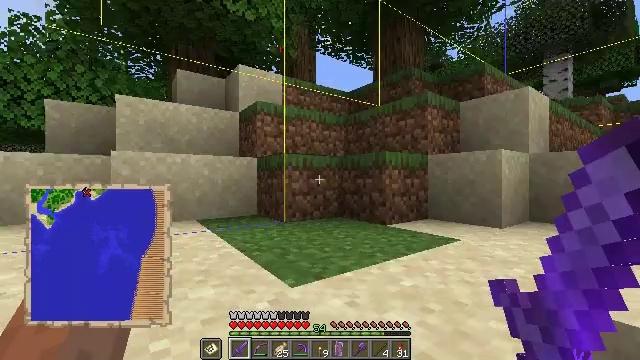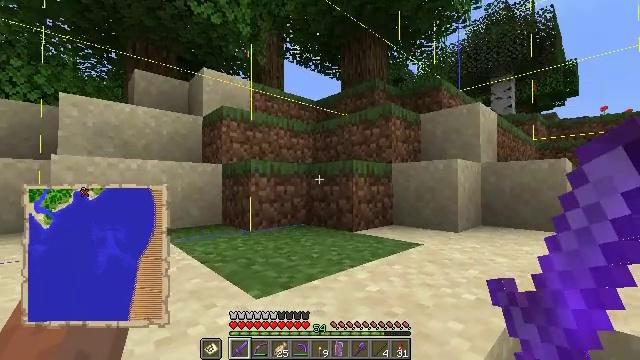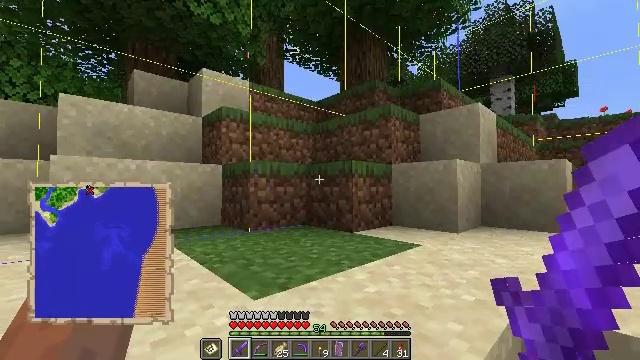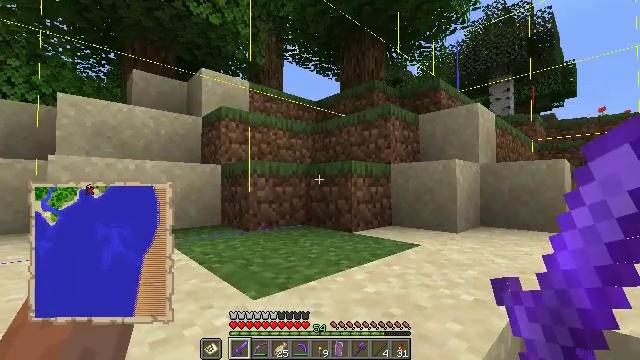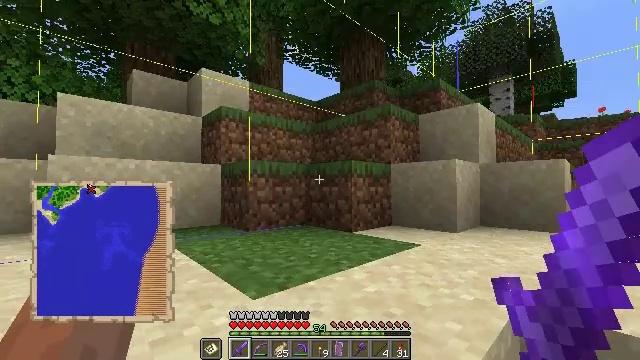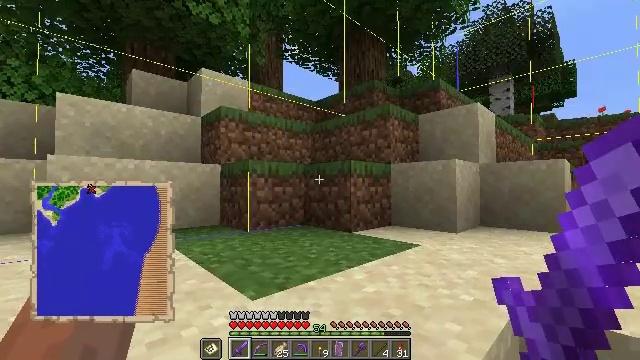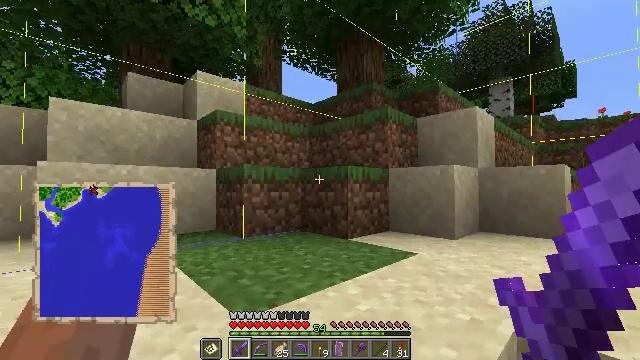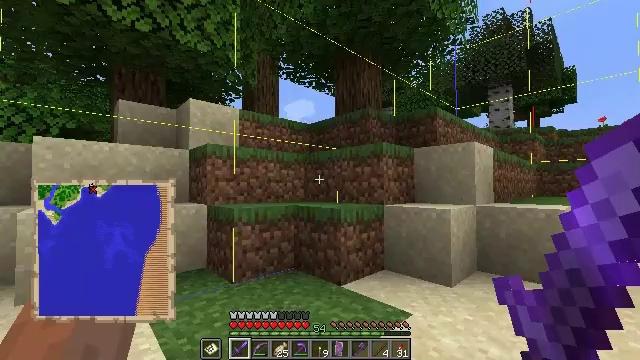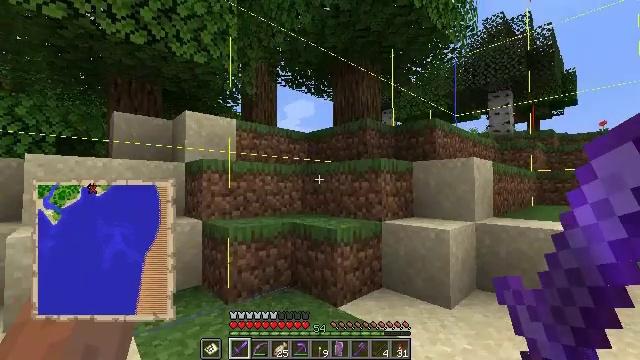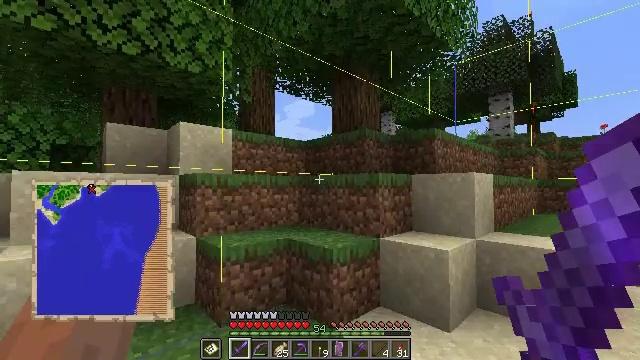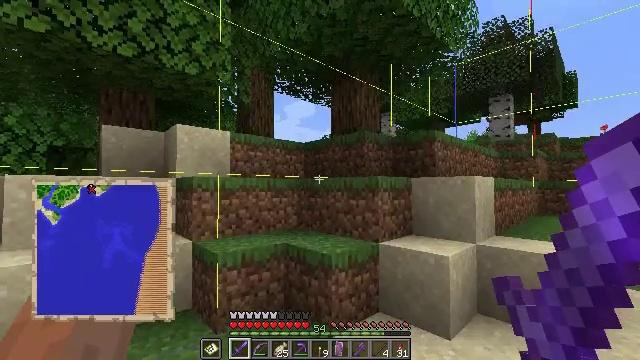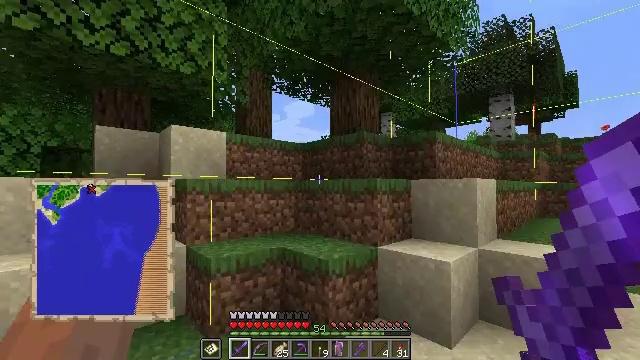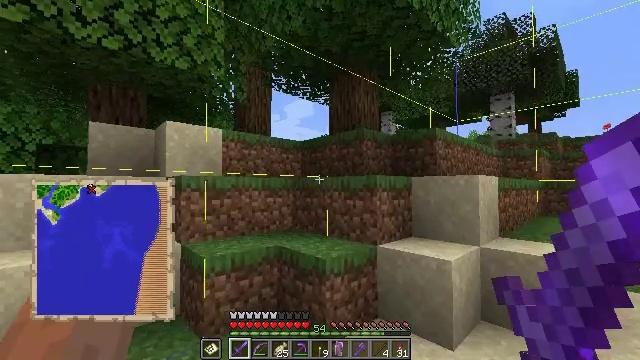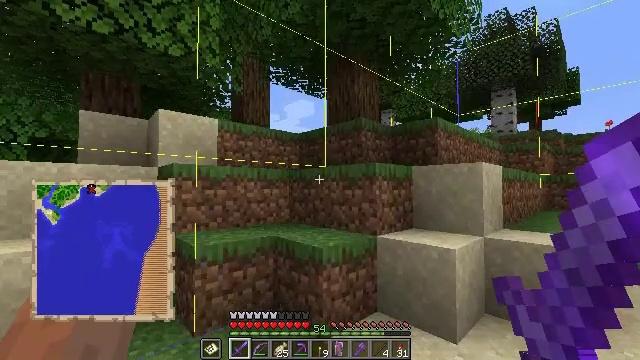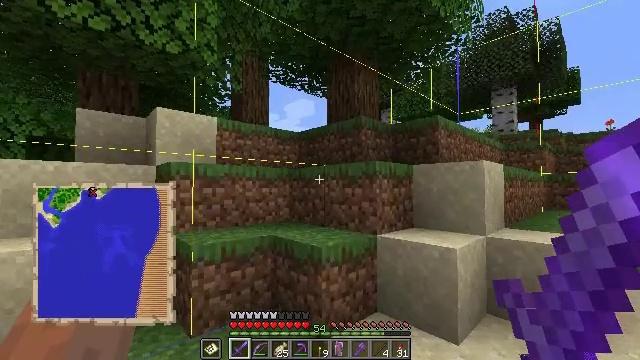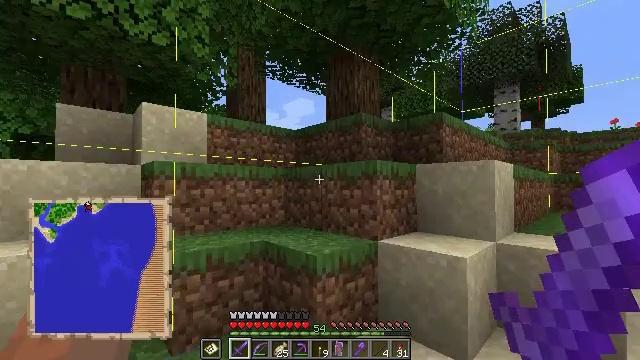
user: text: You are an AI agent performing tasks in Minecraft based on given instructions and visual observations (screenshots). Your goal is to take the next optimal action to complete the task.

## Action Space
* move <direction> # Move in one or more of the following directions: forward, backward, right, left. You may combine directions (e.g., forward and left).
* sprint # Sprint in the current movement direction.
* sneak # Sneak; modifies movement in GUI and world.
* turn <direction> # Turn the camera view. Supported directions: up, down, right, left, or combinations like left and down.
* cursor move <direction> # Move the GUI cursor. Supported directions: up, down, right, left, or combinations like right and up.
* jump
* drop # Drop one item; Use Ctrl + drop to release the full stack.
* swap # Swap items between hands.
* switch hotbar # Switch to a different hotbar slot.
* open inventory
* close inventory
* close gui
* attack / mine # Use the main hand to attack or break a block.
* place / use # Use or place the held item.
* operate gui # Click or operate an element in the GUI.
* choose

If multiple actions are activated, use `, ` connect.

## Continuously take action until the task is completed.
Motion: motion action
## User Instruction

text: Attack the ground to gather sand.
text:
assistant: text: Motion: turn right and up
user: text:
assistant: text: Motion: no_op
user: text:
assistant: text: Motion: no_op
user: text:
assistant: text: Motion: no_op
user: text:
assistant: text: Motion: move forward
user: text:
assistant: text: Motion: move forward, jump
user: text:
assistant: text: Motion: move forward, jump
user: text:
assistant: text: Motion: move forward, jump
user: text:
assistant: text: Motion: move forward, jump
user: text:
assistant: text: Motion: move forward, jump
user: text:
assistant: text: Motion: move forward
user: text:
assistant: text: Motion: move forward
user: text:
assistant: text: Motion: move forward
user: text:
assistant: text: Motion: move forward
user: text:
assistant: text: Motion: move forward
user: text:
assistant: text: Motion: move forward
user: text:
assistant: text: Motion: move forward
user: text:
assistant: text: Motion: no_op
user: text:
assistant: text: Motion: no_op
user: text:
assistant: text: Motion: no_op
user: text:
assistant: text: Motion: no_op
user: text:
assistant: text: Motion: turn right
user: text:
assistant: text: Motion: turn right and down
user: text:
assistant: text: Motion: turn right and down
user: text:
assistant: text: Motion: no_op
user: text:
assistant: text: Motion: no_op
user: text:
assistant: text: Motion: no_op
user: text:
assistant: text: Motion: no_op
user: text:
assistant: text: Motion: no_op
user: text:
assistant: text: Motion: no_op